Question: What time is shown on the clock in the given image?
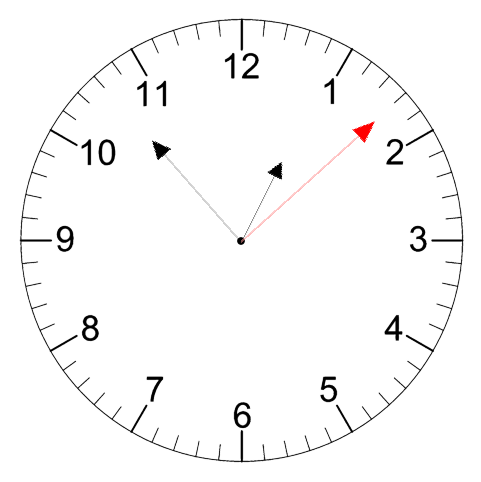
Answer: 12:53:08